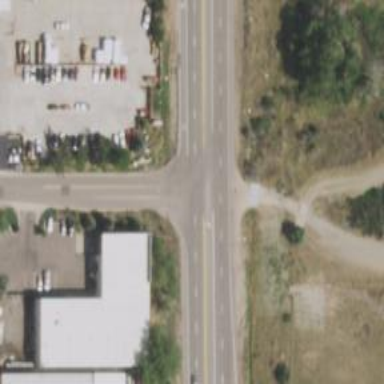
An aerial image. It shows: Asphalt road classified as trunk highway.